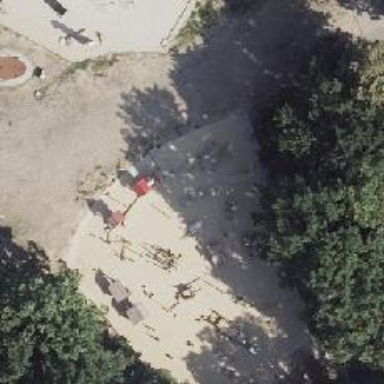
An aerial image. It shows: Playground featuring spring board.